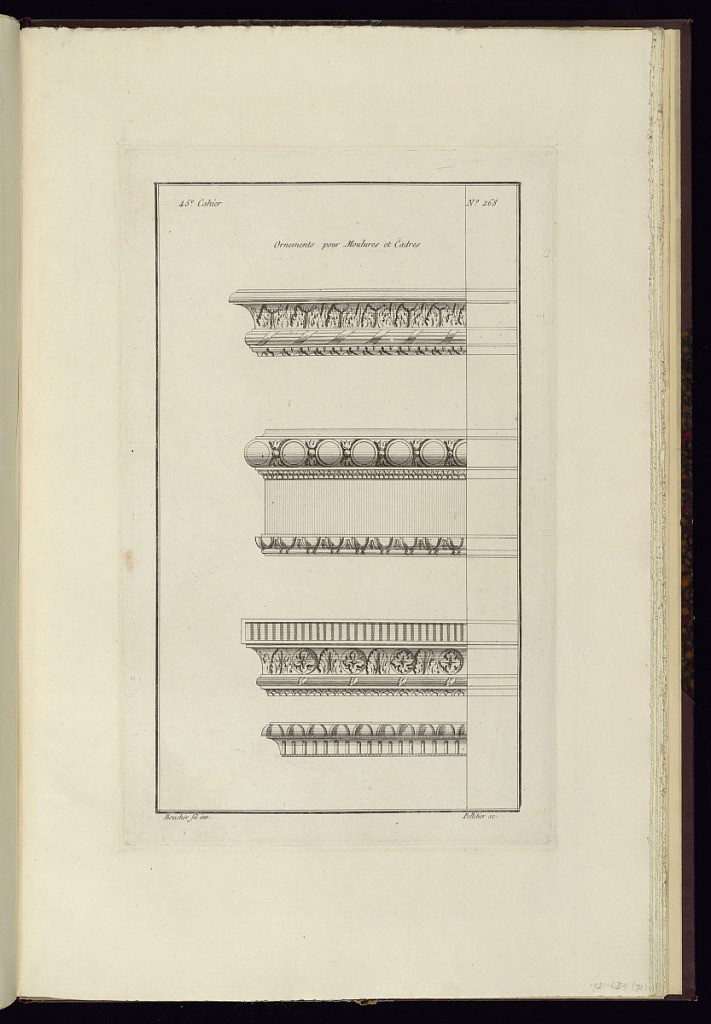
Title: Ornements pour Moulures et Cadres
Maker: Juste-François Boucher, French, 1736 – 1782
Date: ca. 1775
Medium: Engraving on off white laid paper
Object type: Print
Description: Designs for moldings and frames featuring ornament motifs including acanthus leaves, bound reed, lamb tongue, rondels, egg and dart, bead and bar course, fluting, rosettes. The plate is signed.